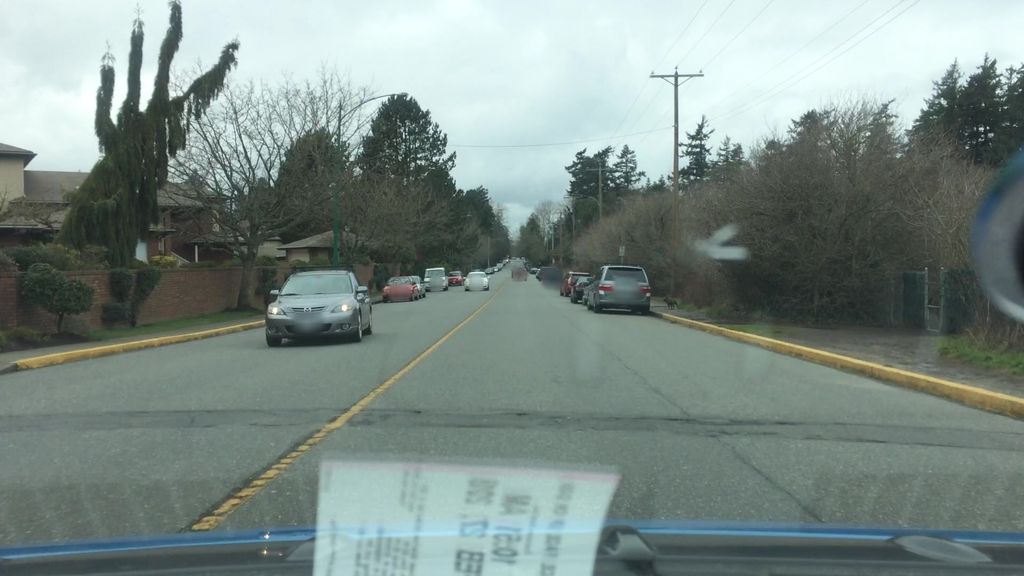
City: victoria